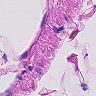
Metastatic tissue present: no